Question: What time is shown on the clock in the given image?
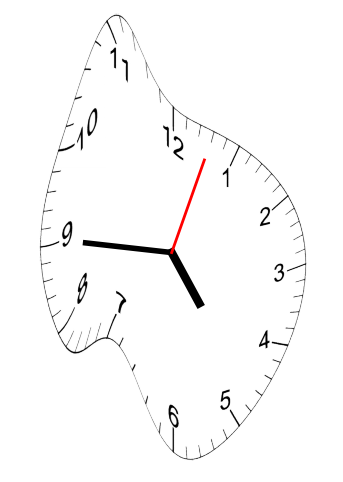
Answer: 04:45:03